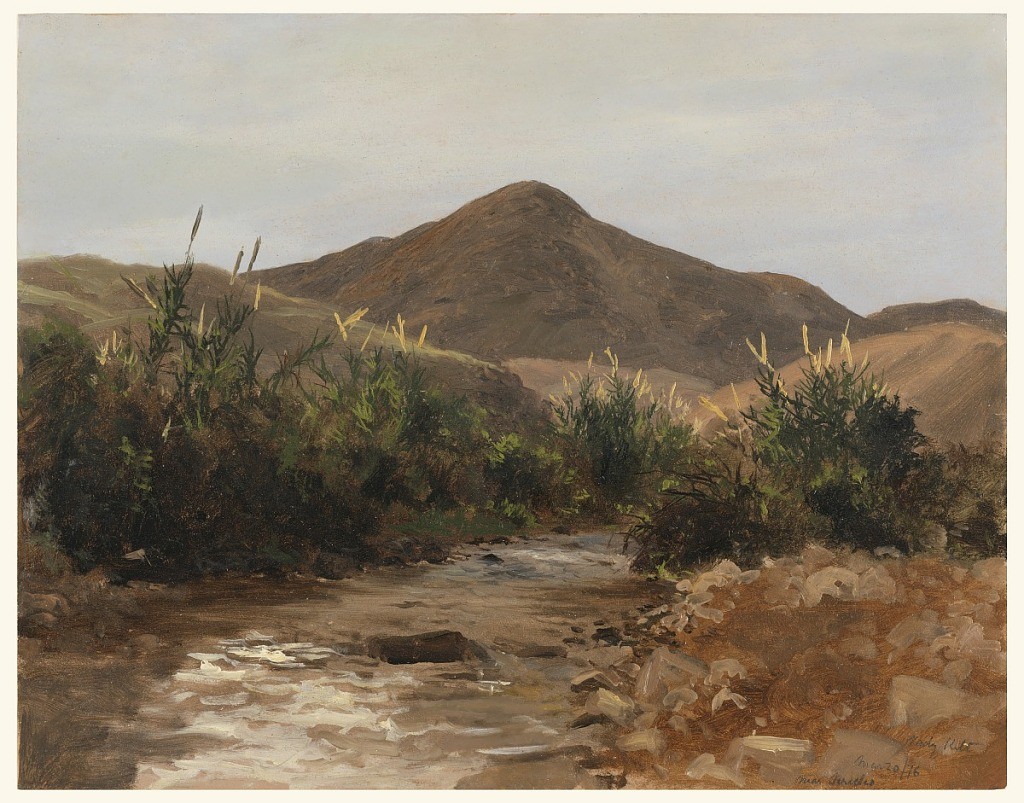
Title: Near Jericho, Wady Kilt
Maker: Lockwood de Forest, American, 1850–1932
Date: March 20, 1876
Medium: Brush and oil paint on thin paperboard
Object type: Drawing
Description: A stream in foreground, boarded on edges with scrub grass, leads toward distant mountain in the center rear.